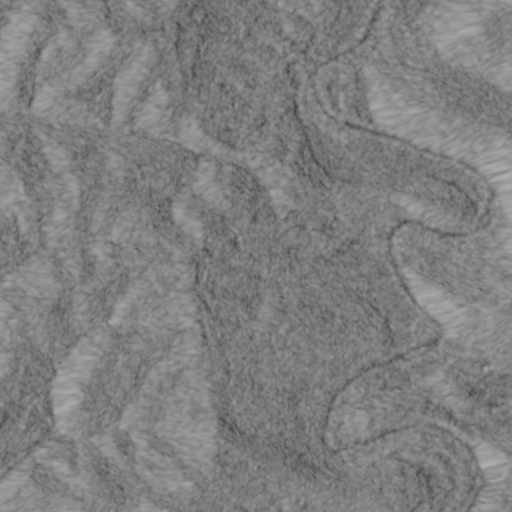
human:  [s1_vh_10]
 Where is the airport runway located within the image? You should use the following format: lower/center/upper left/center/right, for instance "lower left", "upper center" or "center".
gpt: The airport runway is located in the upper center of the image.
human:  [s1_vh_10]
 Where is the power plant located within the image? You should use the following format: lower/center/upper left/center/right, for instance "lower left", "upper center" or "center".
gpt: There is no power plant in the image.

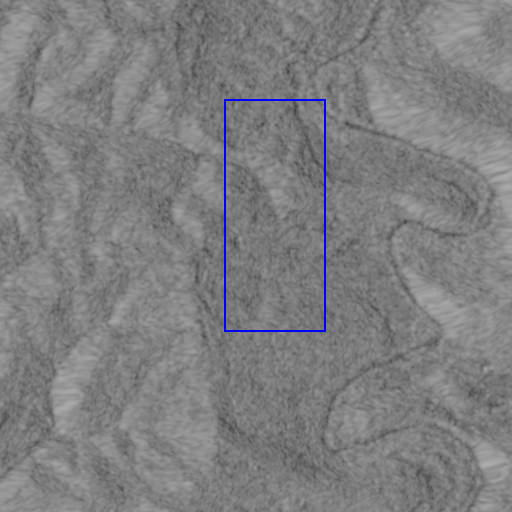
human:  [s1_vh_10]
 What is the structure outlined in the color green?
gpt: There is no green outline.
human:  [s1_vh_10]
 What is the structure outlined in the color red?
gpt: There is no structure outlined in red.